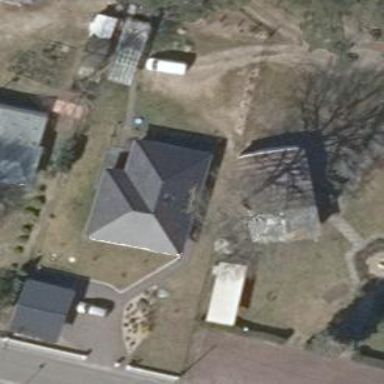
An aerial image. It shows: House with hipped roof covered in black roof tiles.